Field crop: maize
Growth stage: 2
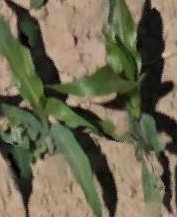
Species: maize